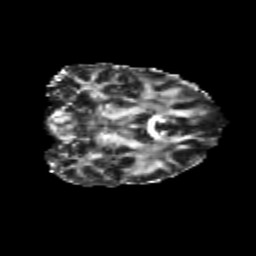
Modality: FA
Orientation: coronal
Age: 23
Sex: female
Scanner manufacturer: siemens
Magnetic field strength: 3 T
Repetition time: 3.5 s
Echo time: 0.104 s